Question: I'm using a treeview with three levels of nodes, the second level which I've set not to have checkboxes using the code in <URL>.
It works very well except the very first checkbox it encounters never has the checkbox removed:

I'm calling the HideCheckBox() method with this code which is after all of the data has been loaded into the treeview:
'''
foreach (TreeNode appNode in trvPermissions.Nodes)
{
foreach (TreeNode secNode in appNode.Nodes)
{
HideCheckBox(trvPermissions, secNode);
}
}
'''
When I step through the code it seems that node.Handle returns 0 for the first node it encounters and this isn't a valid handle to use when calling the code to remove the checkbox. Oddly enough, if I call the method to remove the checkbox twice then the handle is returned properly.
Can anyone suggest why TreeNode.Handle wouldn't return the correct value?
EDIT:
Here's the code as requested -
'''
private const int TVIF_STATE = 0x8;
private const int TVIS_STATEIMAGEMASK = 0xF000;
private const int TV_FIRST = 0x1100;
private const int TVM_SETITEM = TV_FIRST + 63;
[StructLayout(LayoutKind.Sequential, Pack = 8, CharSet = CharSet.Auto)]
private struct TVITEM
{
public int mask;
public IntPtr hItem;
public int state;
public int stateMask;
[MarshalAs(UnmanagedType.LPTStr)]
public string lpszText;
public int cchTextMax;
public int iImage;
public int iSelectedImage;
public int cChildren;
public IntPtr lParam;
}
[DllImport("user32.dll", CharSet = CharSet.Auto)]
private static extern IntPtr SendMessage(IntPtr hWnd, int Msg, IntPtr wParam,
ref TVITEM lParam);
/// <summary>
/// Hides the checkbox for the specified node on a TreeView control.
/// </summary>
private void HideCheckBox(TreeView tvw, TreeNode node)
{
TVITEM tvi = new TVITEM();
tvi.hItem = node.Handle;
tvi.mask = TVIF_STATE;
tvi.stateMask = TVIS_STATEIMAGEMASK;
tvi.state = 0;
SendMessage(tvw.Handle, TVM_SETITEM, IntPtr.Zero, ref tvi);
}
'''
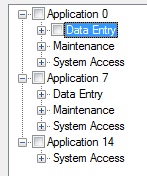
Answer: The true reason isn't visible in your code. This will fail as described when you call this code from the form constructor. Too early, it can only work when the native TreeView window is created. Not until then does TreeNode.Handle get a value. Using tvw.Handle will trigger the creation of the native window handle, too late to give node.Handle a value for the first node.
Move the code to a Load event handler or OnLoad override.